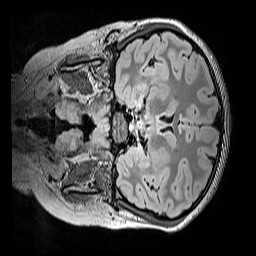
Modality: FLAIR
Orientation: coronal
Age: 12
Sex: female
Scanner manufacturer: siemens
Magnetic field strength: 3 T
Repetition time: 5 s
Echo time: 0.388 s